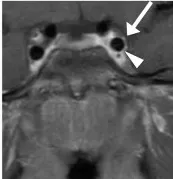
Coronal view T1 DIXON FS post gadolinium, slice thickness 3 mm. Arrow: Cavernous sinus, Triangle: Pars cavernosa of the internal carotid artery. MRI 3 months post-admission: Complete recanalization of the left cavernous sinus and normal size of the left internal carotid artery (D).
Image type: radiology (mri)